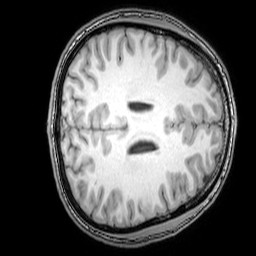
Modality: T1w
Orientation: axial
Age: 26
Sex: male
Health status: healthy
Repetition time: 0.081 s
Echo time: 0.037 s